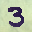
Label: 3